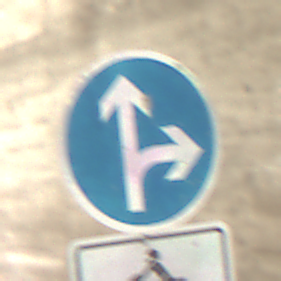
Verkehrszeichen: VorgeschriebeneFahrtrichtungGeradeausOderRechts
Zusatzzeichen unten: EinspurigeFahrzeugeFrei3
Umgebung: Roofed, Tunnel
Tageszeit: Midday
Wetter: NotSpecified
Licht: Natural
Jahreszeit: NotSpecified
Kontrast: MediumContrast